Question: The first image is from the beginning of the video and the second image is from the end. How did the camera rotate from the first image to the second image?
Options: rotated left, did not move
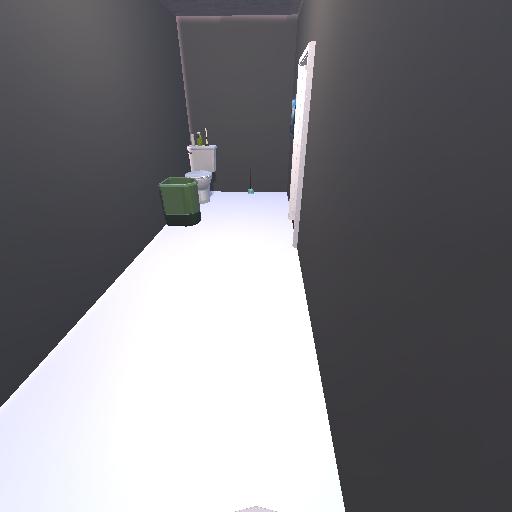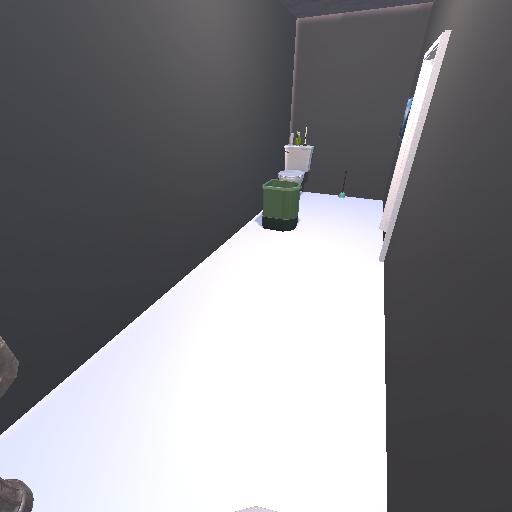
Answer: rotated left